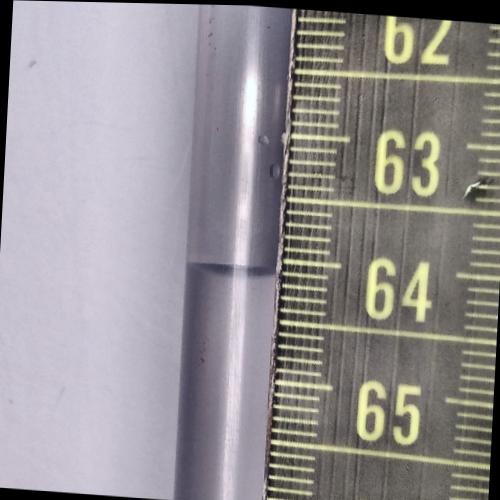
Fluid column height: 64.1 cm